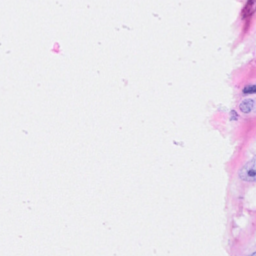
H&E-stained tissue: Breast